Question: I got an iOS app with table view. When i select rows several times, information in selected one duplicate.
You can see it on a picture:

I add cell's in this way:
'''
- (UITableViewCell *)tableView:(UITableView *)tableView cellForRowAtIndexPath:(NSIndexPath *)indexPath
{
static NSString *CellIdentifier = @"Cell";
UITableViewCell *cell = [tableView dequeueReusableCellWithIdentifier:CellIdentifier];
if (cell == nil) {
cell = [[UITableViewCell alloc] initWithStyle:UITableViewCellStyleDefault reuseIdentifier:CellIdentifier];
}
// Configure the cell...
UILabel *label = [[UILabel alloc] init];
Place *item = [source objectAtIndex:indexPath.row];
[label setFont:[UIFont fontWithName:@"PermianSansTypeface" size:15.0]];
label.text =item.name;
label.frame = CGRectMake(5, 5, 310, 35);
[cell addSubview:label];
return cell;
}
- (void)tableView:(UITableView *)tableView didSelectRowAtIndexPath:(NSIndexPath *)indexPath
{
// Navigation logic may go here. Create and push another view controller.
OnePlaceViewController *placeView = [[OnePlaceViewController alloc] initWithNibName:@"OnePlaceViewController" bundle:nil];
placeView.nom = indexPath.row;
placeView.source = source;
placeView.route = route;
placeView.titleView = titleView;
/*
UITableViewCell *cell = [tableView cellForRowAtIndexPath:indexPath];
cell.selected = NO;
*/
[self.navigationController pushViewController:placeView animated:YES];
}
'''
Why do information duplicate? Thnx.
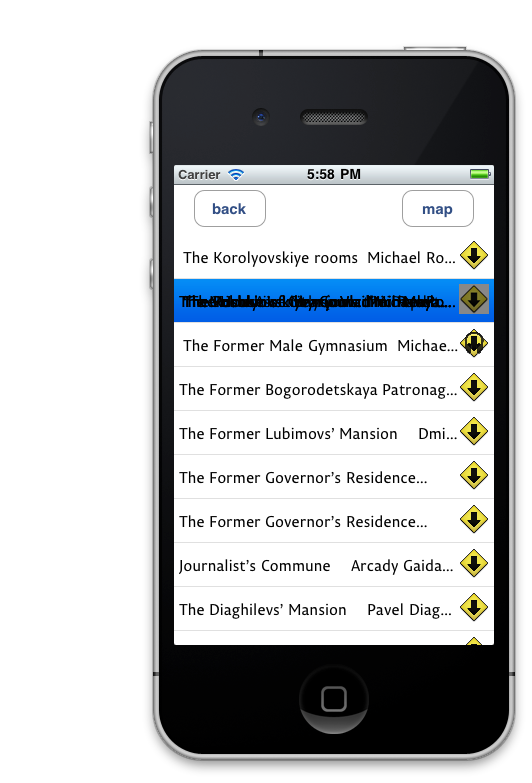
Answer: I think the problem is that you're adding 'UILabel' as subView everytime. Since cells are reused, everytime the table reloads, multiple 'UILabel's are added. So, my suggestion would be to go through all the subviews of the cell and remove them before adding new label.
'''
- (UITableViewCell *)tableView:(UITableView *)tableView cellForRowAtIndexPath:(NSIndexPath *)indexPath
{
static NSString *CellIdentifier = @"Cell";
UITableViewCell *cell = [tableView dequeueReusableCellWithIdentifier:CellIdentifier];
if (cell == nil) {
cell = [[UITableViewCell alloc] initWithStyle:UITableViewCellStyleDefault reuseIdentifier:CellIdentifier];
}
// Configure the cell...
UILabel *label = [[UILabel alloc] init];
Place *item = [source objectAtIndex:indexPath.row];
[label setFont:[UIFont fontWithName:@"PermianSansTypeface" size:15.0]];
label.text =item.name;
label.frame = CGRectMake(5, 5, 310, 35);
for(UIView *v in [cell subviews])
{
if([v isKindOfClass:[UILabel class]])
[v removeFromSuperview];
}
[cell addSubview:label];
return cell;
}
'''